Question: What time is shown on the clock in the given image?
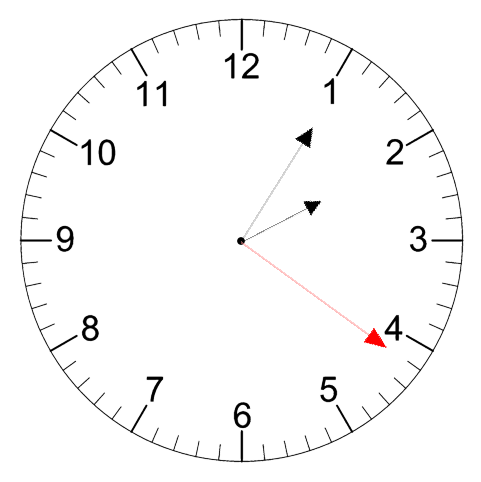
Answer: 02:05:21